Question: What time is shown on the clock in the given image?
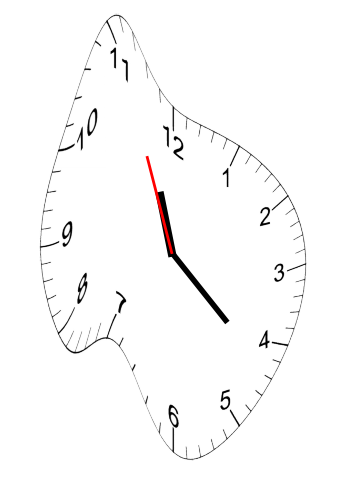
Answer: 11:21:56